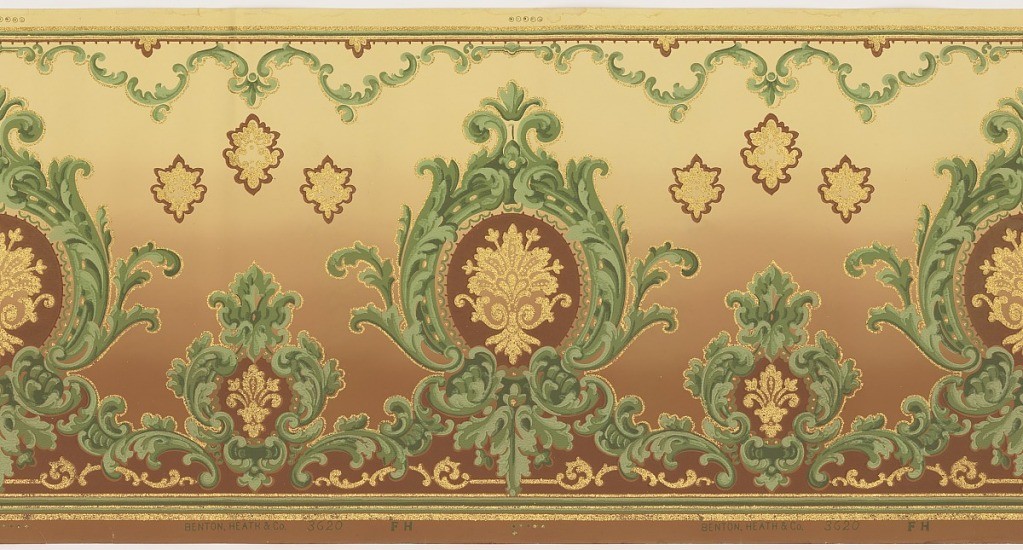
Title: Brillion Collection
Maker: Benton, Heath & Co., Hoboken, New Jersey, 1875 - 1917
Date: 1905–1915
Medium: Machine-printed paper, mica flakes
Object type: Frieze
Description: Flitter frieze alternating large and small fleur-de- medallions within acanthus leaf frame. Above these are a series of palmettes and a top border of acanthus scrolls.  Printed in shades of green, brown, beige, sepia and gold mica flakes on a background that shades from deep to light brown.